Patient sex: F
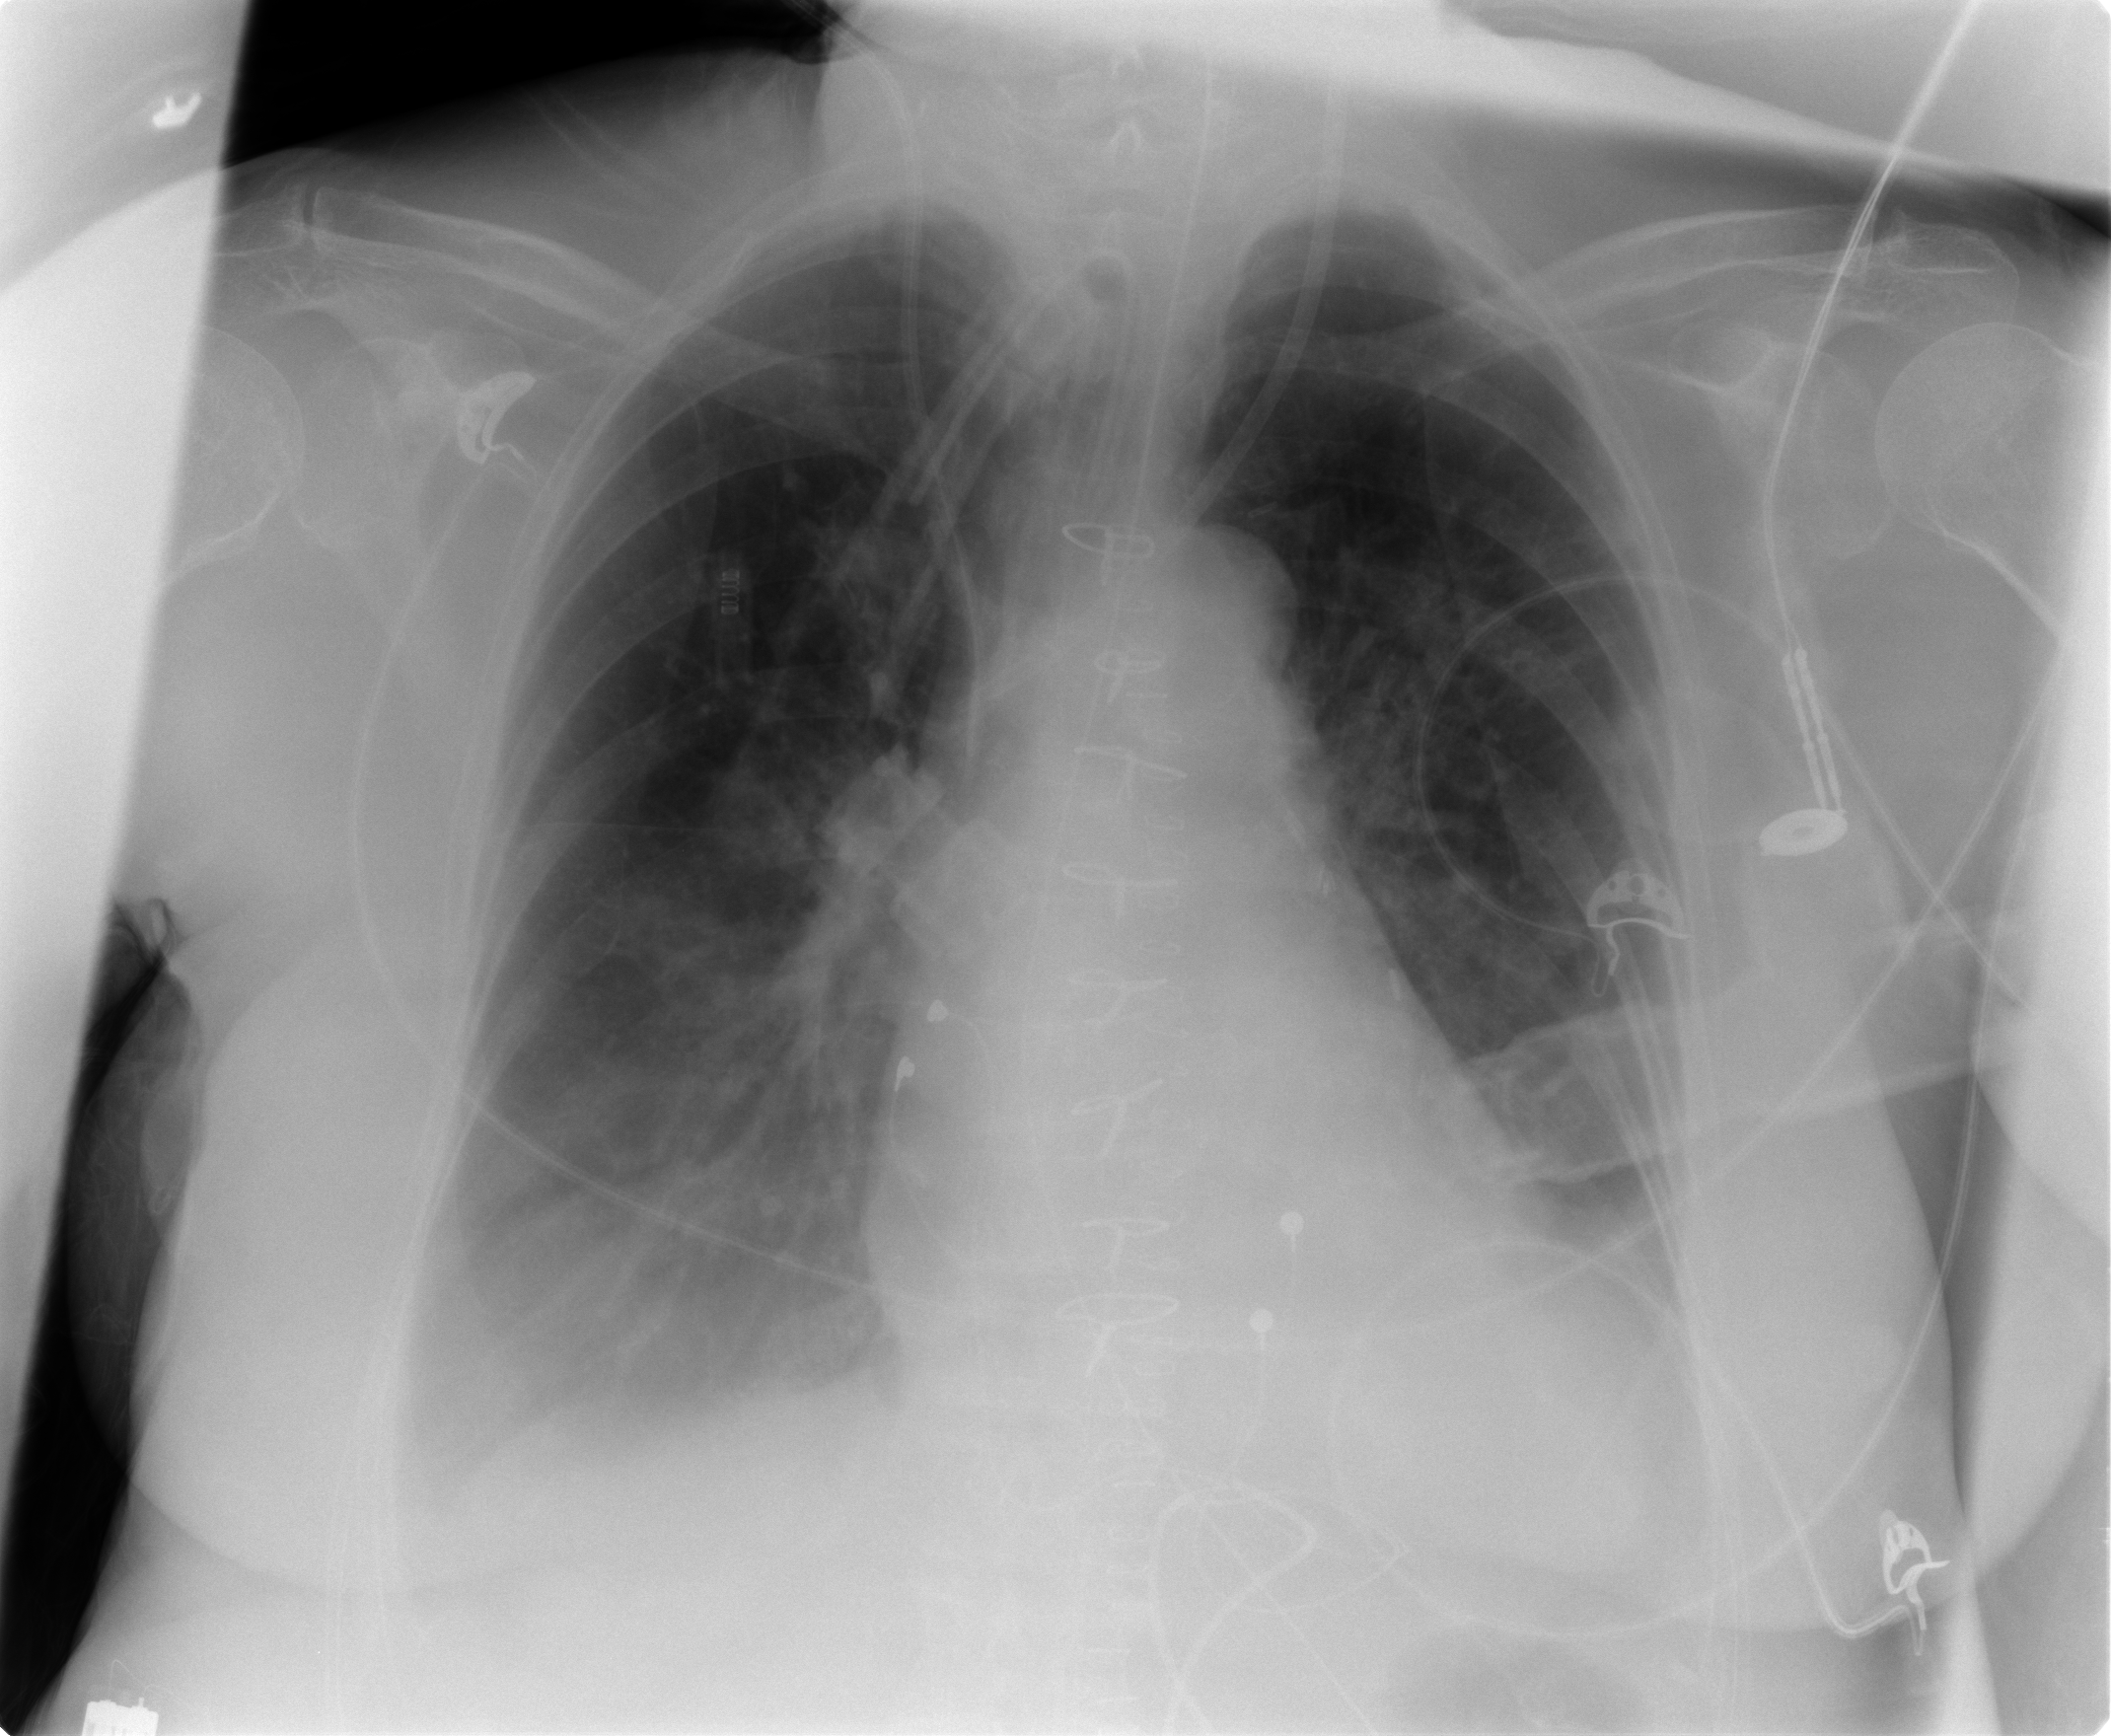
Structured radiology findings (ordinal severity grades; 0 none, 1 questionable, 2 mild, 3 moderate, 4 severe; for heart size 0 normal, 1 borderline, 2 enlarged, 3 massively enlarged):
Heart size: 0
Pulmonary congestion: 0
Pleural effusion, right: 2
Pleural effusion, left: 2
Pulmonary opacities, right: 0
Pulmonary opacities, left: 0
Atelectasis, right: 0
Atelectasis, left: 0